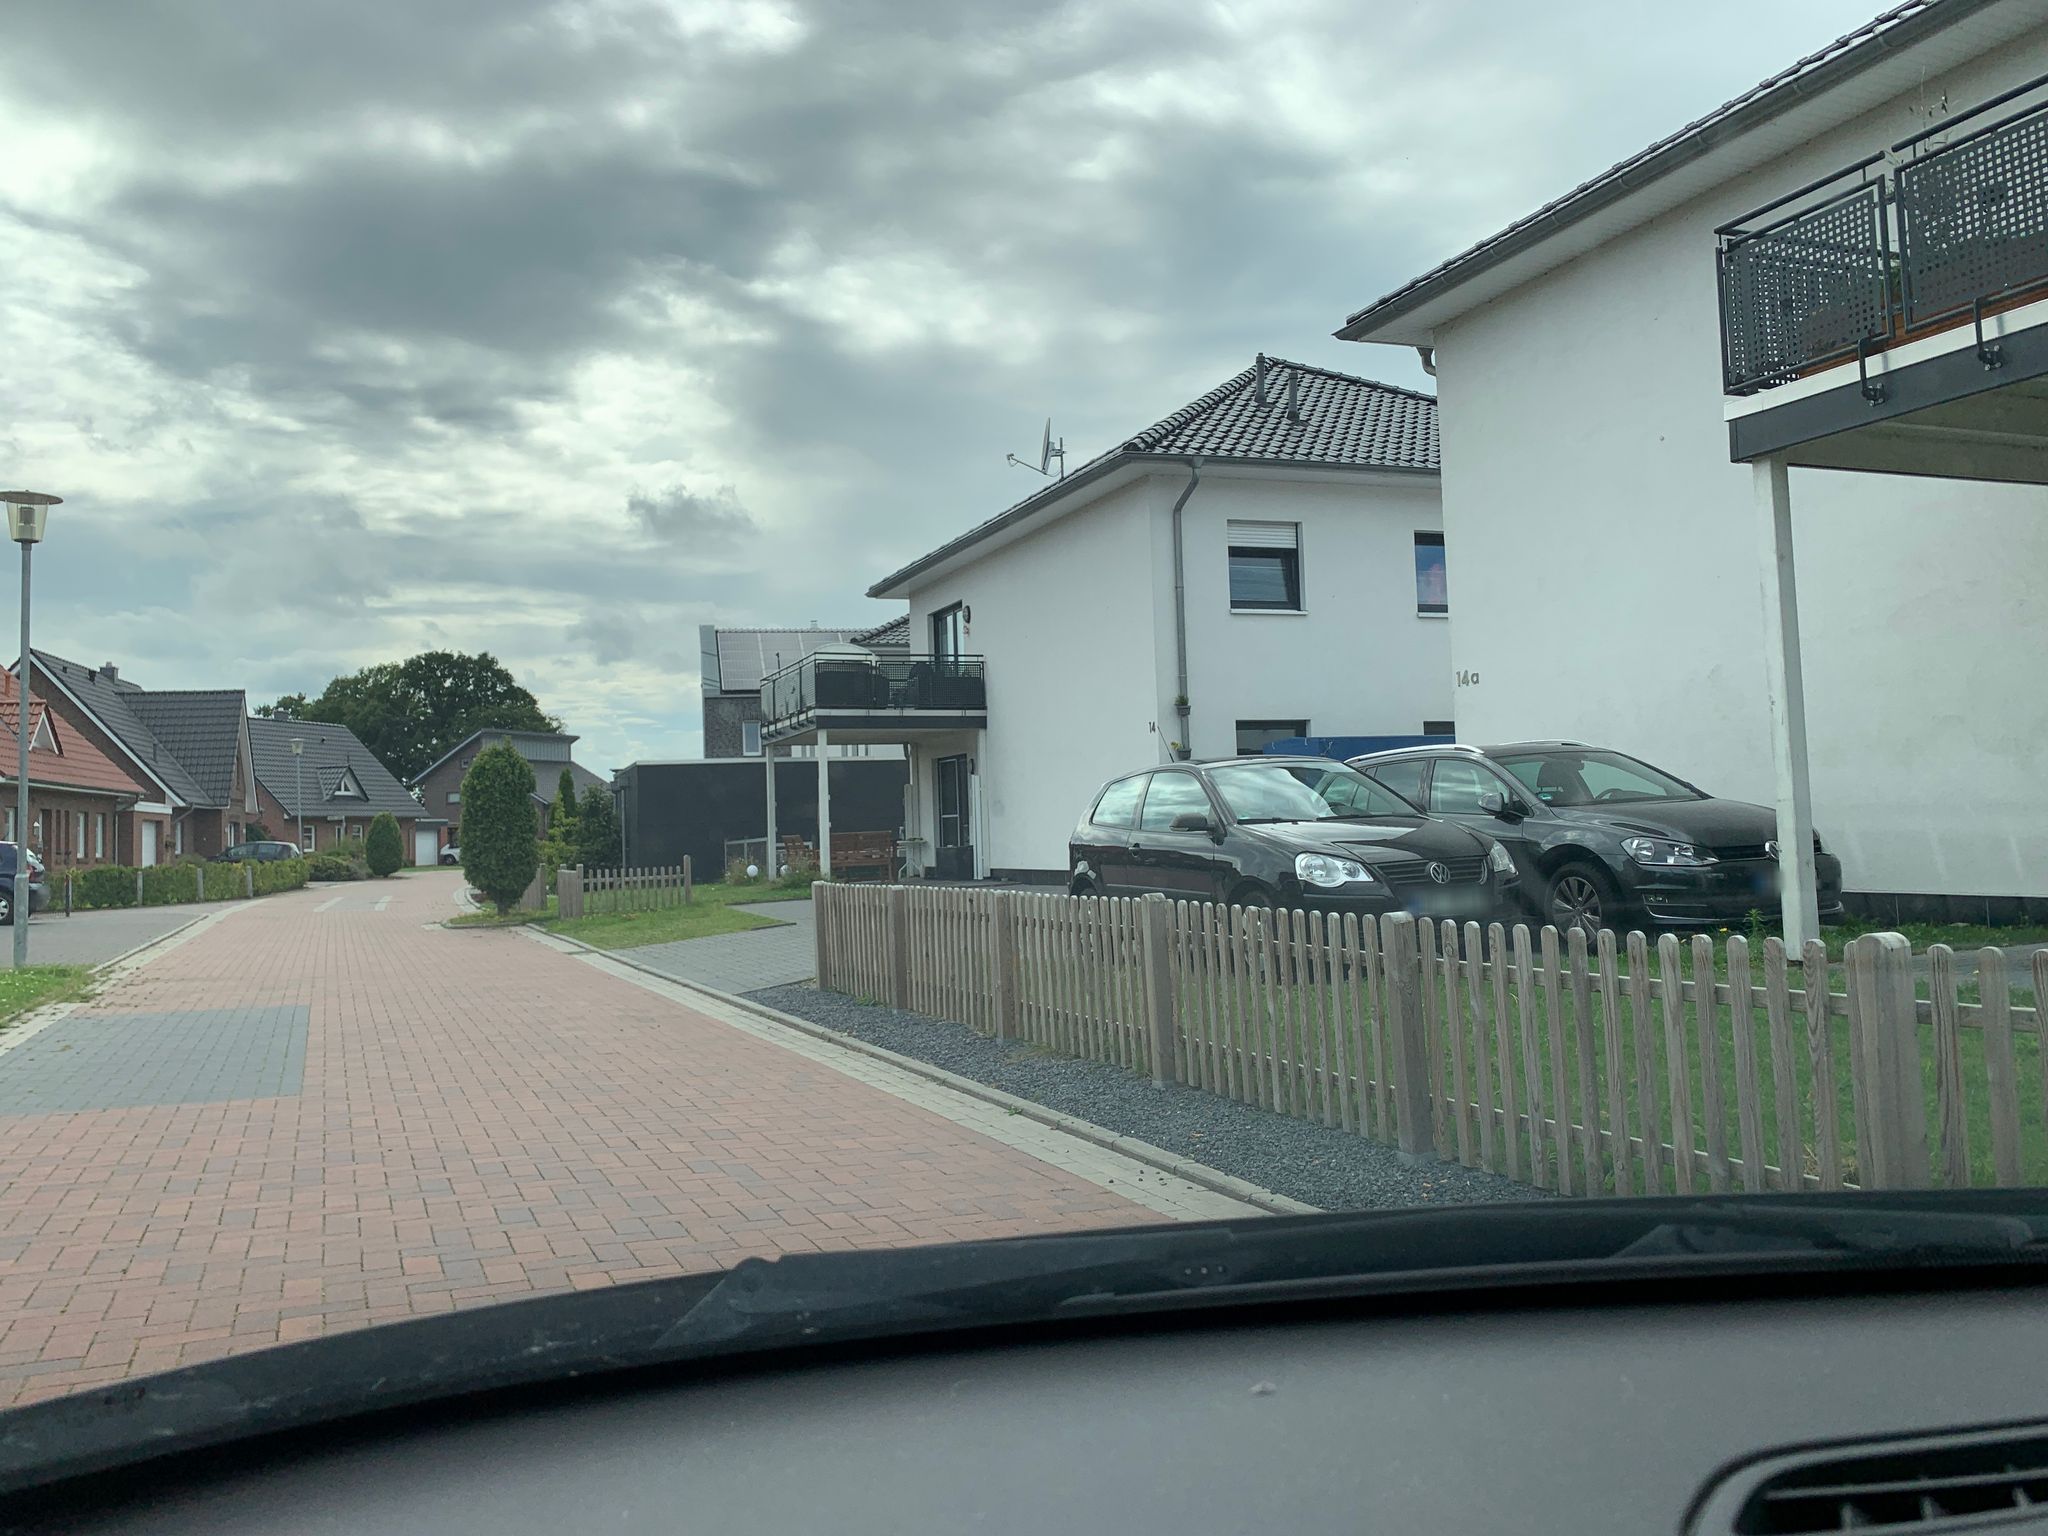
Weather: cloudy
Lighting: day
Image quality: good
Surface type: driving surface
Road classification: living_street, path
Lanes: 1
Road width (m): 1.5
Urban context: semi-dense urban cluster
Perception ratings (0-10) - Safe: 8.91, Lively: 6.67, Beautiful: 6.78, Boring: 6.29, Depressing: 4.4, Wealthy: 5.58